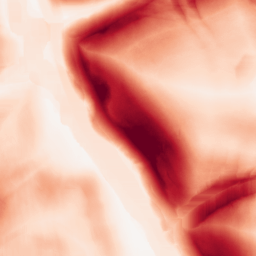
Category: morphological
Decomposition family: morphological_square
Decomposition parameters: operation: gradient
size: 20
Upsampling method: cubic_catmull_rom
Upsampling parameters: scale: 4
Upsampling scale: 4